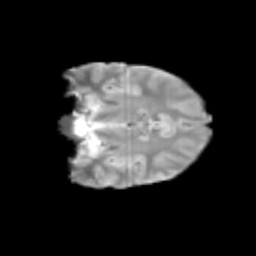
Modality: T2w
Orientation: coronal
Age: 11
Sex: female
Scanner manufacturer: siemens
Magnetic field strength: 3 T
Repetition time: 3.8 s
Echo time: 0.07 s